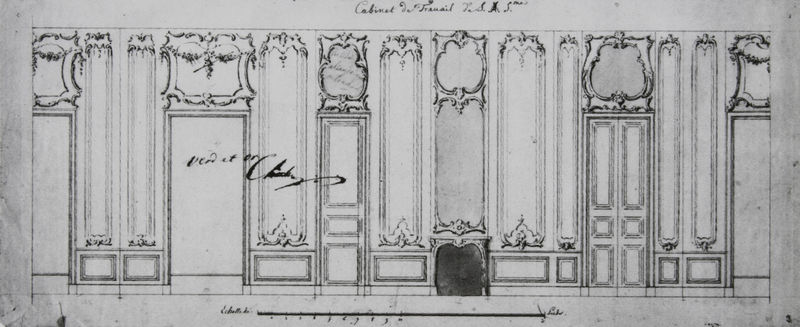
Titel: Wandabwicklung des Arbeitszimmers (Ausschnitt)
Künstler: Philippe de la Guêpière
Schlagwörter: feder, weiß, glas, grau, holz, raum, schmuck, schwarz, skizze, säulen, tür, zeichnung, zimmer, schloss, masse, ornament, teppich, wand, architektur, barock, rahmen, sockel, signatur, spiegel, feld, felder, boden, interieur, innen, rokoko, kamin, umrandung, relief, schrift, papier, leiste, ansicht, fassade, türen, studie, grafik, graphik, linien, pilaster, saal, französisch, dekoration, tapete, verkleidung, detail, gris, dekor, ornamente, verzierung, streifen, stuck, innenansicht, tor, rechtecke, unterschrift, palast, symmetrisch, druck, blanc, noir, beschriftung, bleistift, flur, entwurf, studien, tore, schnörkel, residenz, eintönig, konstruktion, gärtner, plan, kabinett, fenetre, prunk, décor, ornamentik, gravure, bois, handschrift, innenarchitektur, vertäfelung, blase, grundriss, colonne, miroir, massstab, aufriss, signature, cheminée, sockelzone, wanddekoration, gliederung, architecture, caisson, caissons, croquis, esquisse, mass, skala, architecte, colonnes, dessin, porte, stuckaturen, supraporte, hotel, classique, zeichnng, messung, hall, offener kamin, cabinet, tafeln, trait, supraporten, maase, travail, mur, lignes, tableau, vertical, crayon, encre, traits, tapeten, kartuschen, salon, ornement, baroque, glace, tenture, motifs, tapisserie, cartouche, galerie, salle, wandgestaltung, calligraphie, roccoco, dorure, renaissance, rococo, decoration, kamien, médaillon, frise, meuble, murs, régulier, curiosité, ancien, mirroir, fenlder, français, cadre, haut, mesure, desin, portes, maas, miroirs, plans, wandpanäle, lambris, relevé, grottesques, boiseries, trumeau, mots, cadres, échelle, moulures, papier peint, xviiie siècle, panneaux, cabinet de travail, nir, rococco, moulure, caligraphie, couloir, decoation, griboulli, calygraphie, rythme, particulier, panneau, plinthes, couloirs, mirroirs, boiserie, cuirs